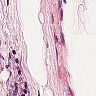
Metastatic tissue present: no